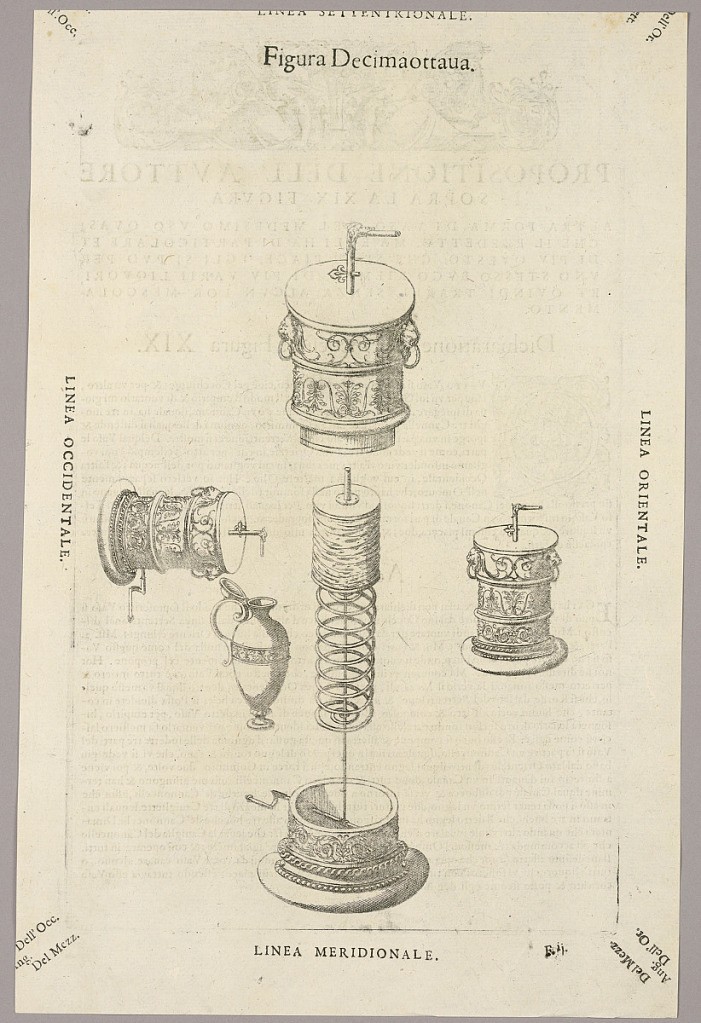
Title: Plate XVIII from Theatrum instrumentorum et machinarum
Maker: Julio Paschale
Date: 1582
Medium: Woodcut on paper
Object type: Print
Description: A container for liquid which may stand free, right, or from a wall, left. The spout at the top. Center, an illustration of its parts. A handle winds a string pulling one end of the container against the other, supported by a spring. The liquid is then forced out of the spout, above. Description in Latin on verso of 1949-152-215.